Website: lowes
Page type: account-selection
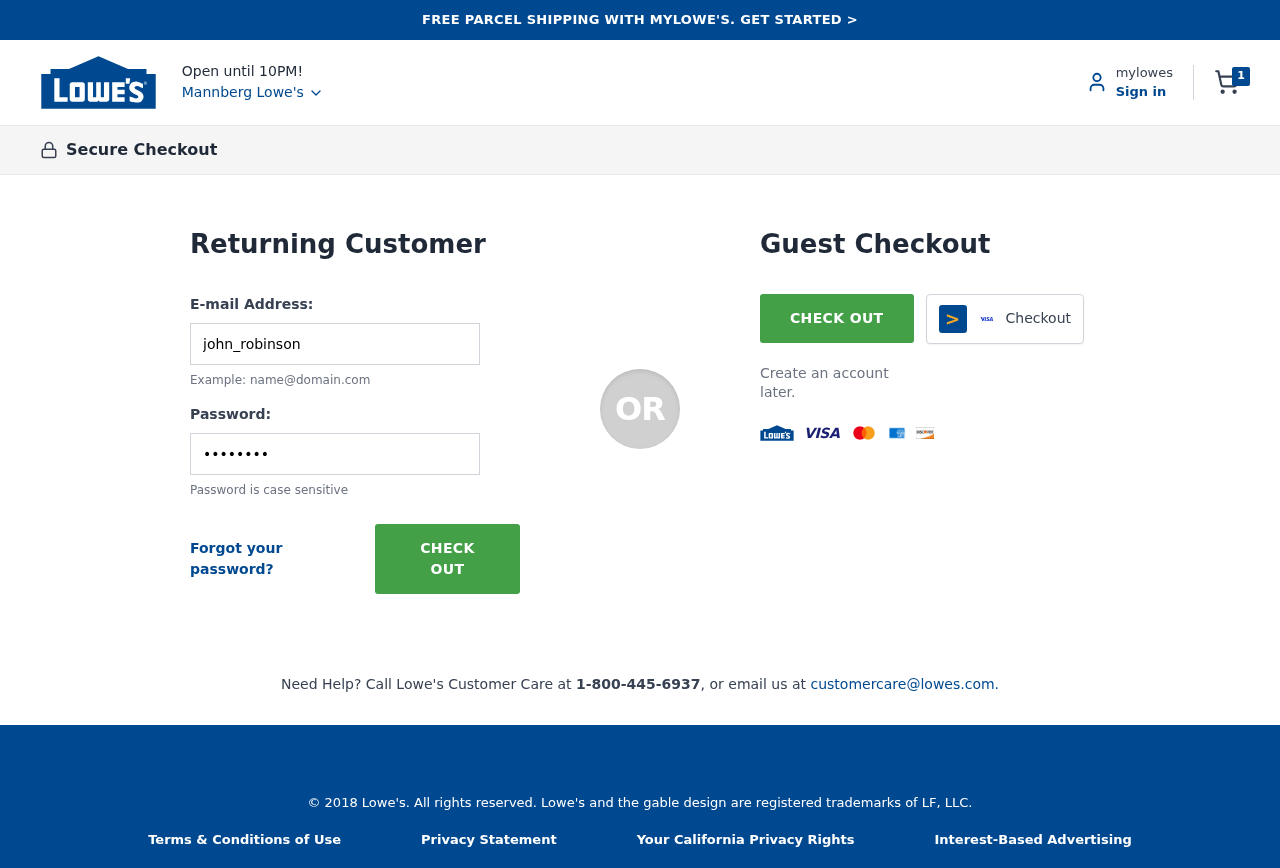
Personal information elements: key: PII_CITY
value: Mannberg Lowe's
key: PII_LOGIN_USERNAME
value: john_robinson
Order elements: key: ORDER_NUM_ITEMS
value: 1